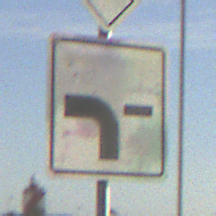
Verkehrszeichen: VerlaufVorfahrtsstrasse6
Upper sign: Vorfahrtsstrasse
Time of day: MorningAfternoon
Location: Outdoor (Suburban)
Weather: PartlyCloudy
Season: NotSpecified
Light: Natural